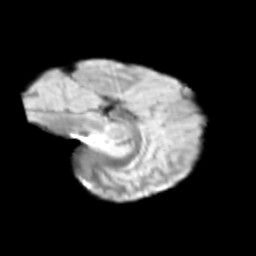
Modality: T2w
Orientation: sagittal
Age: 10
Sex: male
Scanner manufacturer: siemens
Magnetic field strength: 3 T
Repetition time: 3.8 s
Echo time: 0.07 s